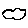
Label: cloud